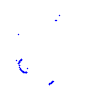
Particle: proton